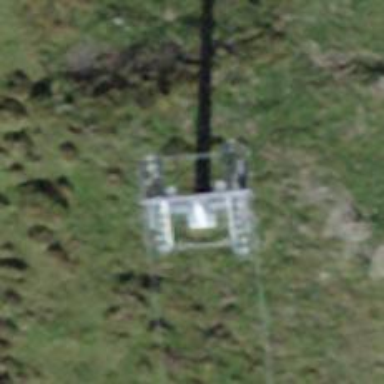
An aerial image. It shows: Pylon used for aerialway.